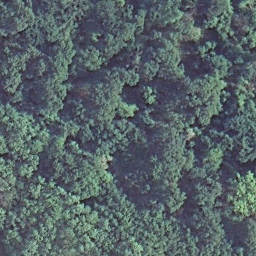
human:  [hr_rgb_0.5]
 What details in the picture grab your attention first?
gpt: forest